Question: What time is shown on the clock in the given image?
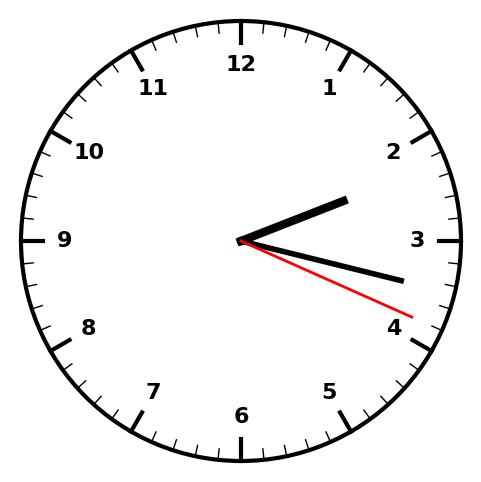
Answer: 02:17:19